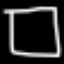
Label: square